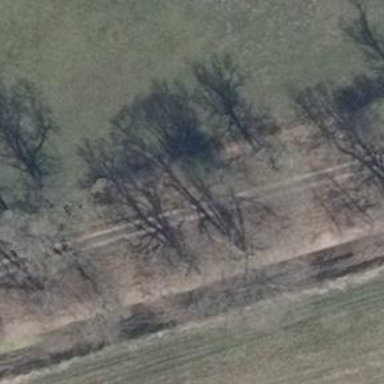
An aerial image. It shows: Row of trees in natural setting.